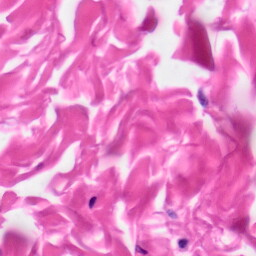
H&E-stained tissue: Skin